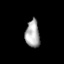
Tissue: lung
Cell type: Others
Senescence score: 0.2307
Nuclear area (px): 383
Mean DAPI intensity: 168.702